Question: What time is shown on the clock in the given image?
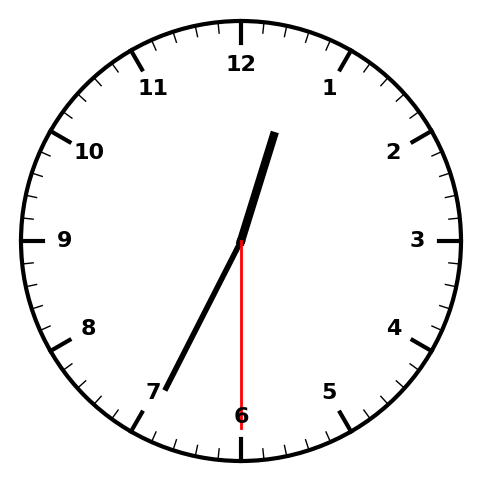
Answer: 12:34:30